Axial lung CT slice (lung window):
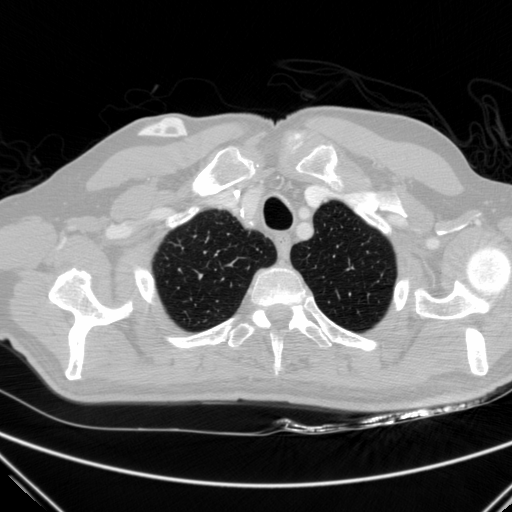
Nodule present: no